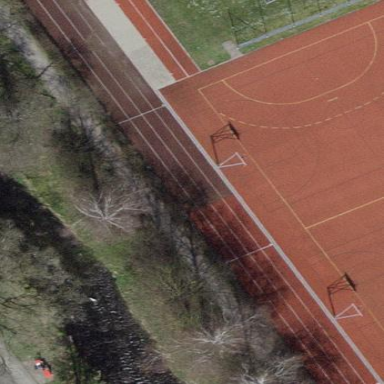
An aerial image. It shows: Track located within leisure land area.